Question: so i works in asp.net mvc 4 project and i have a problem in my view, what i want is create a view with 2 differnt type of model,first view (Index) take IEnumerable (Models.myModel) the second (subscriber Details) take Models.myModel,
'''
public class SubscribersModel
{
[Required]
[DataType(DataType.Text)]
public string name { get; set; }
[Required]
[DataType(DataType.Text)]
[StringLength(maximumLength: 10, MinimumLength = 7)]
public string cin { get; set; }
[Required]
[DataType(DataType.Date)]
public DateTime birthday { get; set; }
[DataType(DataType.Text)]
public string birthplace { get; set; }
}
'''
'''
public class SubscribersController : Controller
{
private AgencyDbEntities dbcontext = new AgencyDbEntities();
private Subscribe sb = new Subscribe();
public ActionResult Index()
{
var subscribers = from sb in dbcontext.Subscribes select new SubscribersModel { cin = sb.cin, name = sb.name, birthday = (DateTime)sb.birthDay, birthplace = sb.birthPlace };
return View(subscribers);
}
public ActionResult Details(string id,string cin,string name)
{
var subscriber = new SubscribersModel();
IEnumerable<Subscribe> list = from s in dbcontext.Subscribes select s;
foreach (var sb in list)
{
if (sb.cin == id)
{
subscriber.cin = sb.cin;
subscriber.name = sb.name;
subscriber.birthday = (DateTime)sb.birthDay;
subscriber.birthplace = sb.birthPlace;
}
}
return View(subscriber);
}
}
'''
'''
@model IEnumerable<_3SDWebProject.Models.SubscribersModel>
@{
ViewBag.Title = "Subscribers";
}
<div class="sidebar">
//here i want to show my details view
</div>
<div class="content" style="width: 700px; margin-left: 250px; height: 545px;margin- top: -30px;">
<h2>Subscribers</h2>
<p>
@Html.ActionLink("Create New", "Create")
</p>
@Styles.Render("~/Content/css")
<script src="@Url.Content("~/Scripts/Table.js")" type="text/javascript"></script>
<table class="altrowstable" id="alternatecolor">
<tr>
<th>
CIN
</th>
<th>
Name
</th>
<th>
birthday
</th>
<th>
birthplace
</th>
<th class="operations">
Operations
</th>
</tr>
@foreach (var item in Model)
{
<tr>
<td>
@Html.DisplayFor(modelItem => item.cin)
</td>
<td>
@Html.DisplayFor(modelItem => item.name)
</td>
<td>
@Html.DisplayFor(modelItem => item.birthday)
</td>
<td>
@Html.DisplayFor(modelItem => item.birthplace)
</td>
<td>
@Html.ActionLink("Details", "Details", new { id = item.cin }, new { @class = "details-logo"})
</td>
</tr>
}
</table>
</div>
'''
'''
@model _3SDWebProject.Models.SubscribersModel
<fieldset>
<legend>SubscribersModel</legend>
<div class="display-label">
@Html.DisplayNameFor(model => model.name)
</div>
<div class="display-field">
@Html.DisplayFor(model => model.name)
</div>
<div class="display-label">
@Html.DisplayNameFor(model => model.birthday)
</div>
<div class="display-field">
@Html.DisplayFor(model => model.birthday)
</div>
<div class="display-label">
@Html.DisplayNameFor(model => model.birthplace)
</div>
<div class="display-field">
@Html.DisplayFor(model => model.birthplace)
</div>
</fieldset>
'''
so please if someone have any idea or solution i will be very appreciate:
NB:this a picture describe what i want

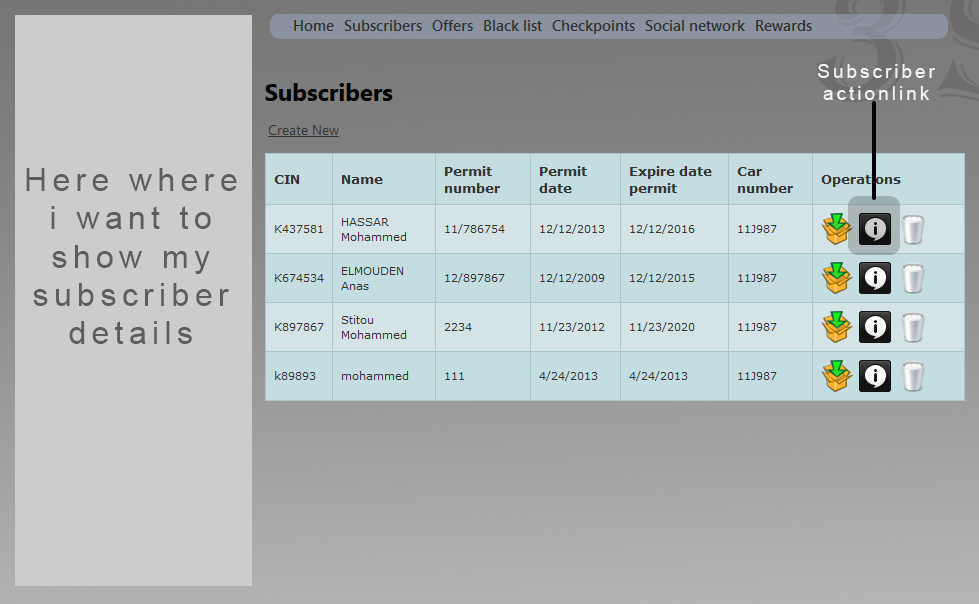
Answer: Create a new, compound view model that includes both of these view models.
'''
public class CompoundViewModel
{
public IEnumerable<SubscribersModel> AllSubscribers {get; set;}
public SubscribersModel SelectedSubscriber {get; set;}
}
'''
Ideally also split your view into partial views and render these two part of your compound model into them using 'DisplayFor<>' or 'EditorFor<>'. That way you can reuse the view for a 'SubscriberModel' elsewhere in the application if you need it.
Your controller code could also be improved by using a dependency injection framework (e.g. Autofac) to inject those dependencies that you are currently newing up.
Another alternative, given that you are using the same model for the list and the details view, would be to handle this client-side using Javascript, either manually using jQuery or with one of the newer frameworks that allows client-side model binding like Knockout.js or Angular.js.